【题型】填空题　【知识点】解析几何　【难度】medium
若实数满足 \(x|x|+y|y|=1\)，则点 \((x,y)\) 到直线 \(x+y+2=0\) 的距离的取值范围是 \(\underline{\quad}\)。

\vspace{1em}
【解答】
【答案】\((\sqrt{2},1+\sqrt{2}]\)

\vspace{1em}

【知识点】求平行线间的距离、由距离求已知直线的平行线、双曲线定义的理解、直线与圆的位置关系求距离的最值

\vspace{1em}

【分析】分段讨论去绝对值判断出 \(x|x|+y|y|=1\) 表示的图形，可得出 \(x|x|+y|y|=1\) 表示的图形在 \(y=-x\) 和 \(x+y-\sqrt{2}=0\) 之间，利用平行线间距离公式即可求出。

\vspace{1em}

【详解】\(\because\) 实数 \(x,y\) 满足 \(x|x|+y|y|=1\)，\\
当 \(x\ge0,y\ge0\) 时，方程为 \(x^2+y^2=1\)，表示一段圆弧，\\
当 \(x\ge0,y<0\) 时，方程为 \(x^2-y^2=1\)，表示双曲线的一部分，\\
当 \(x<0,y\ge0\) 时，方程为 \(y^2-x^2=1\)，表示双曲线的一部分，\\
当 \(x<0,y<0\) 时，方程为 \(x^2+y^2=-1\)，不表示任何图形，\\
画出 \(x|x|+y|y|=1\) 表示的图形，

可知双曲线的一条渐近线为 \(y=-x\)，和 \(x+y+2=0\) 平行，\\
设和 \(x+y+2=0\) 平行且和圆 \(x^2+y^2=1\) 在第一象限相切的直线为 \(x+y+a=0\)，\\
则由点到直线的距离可得 \(\frac{|a|}{\sqrt{2}}=1\)，解得 \(a=\sqrt{2}\) 或 \(a=-\sqrt{2}\)（舍去）\\
可得 \(x|x|+y|y|=1\) 表示的图形在 \(y=-x\) 和 \(x+y-\sqrt{2}=0\) 之间，\\
则 \(y=-x\) 和 \(x+y+2=0\) 的距离为 \(\frac{2}{\sqrt{2}}=\sqrt{2}\)，\\
\(x+y-\sqrt{2}=0\) 和 \(x+y+2=0\) 的距离为 \(\frac{|-\sqrt{2}-2|}{\sqrt{2}}=1+\sqrt{2}\)，\\
则结合图形可得点 \((x,y)\) 到直线 \(x+y+1=0\) 的距离的取值范围是 \((\sqrt{2},1+\sqrt{2}]\)。\\
故答案为：\((\sqrt{2},1+\sqrt{2}]\)。
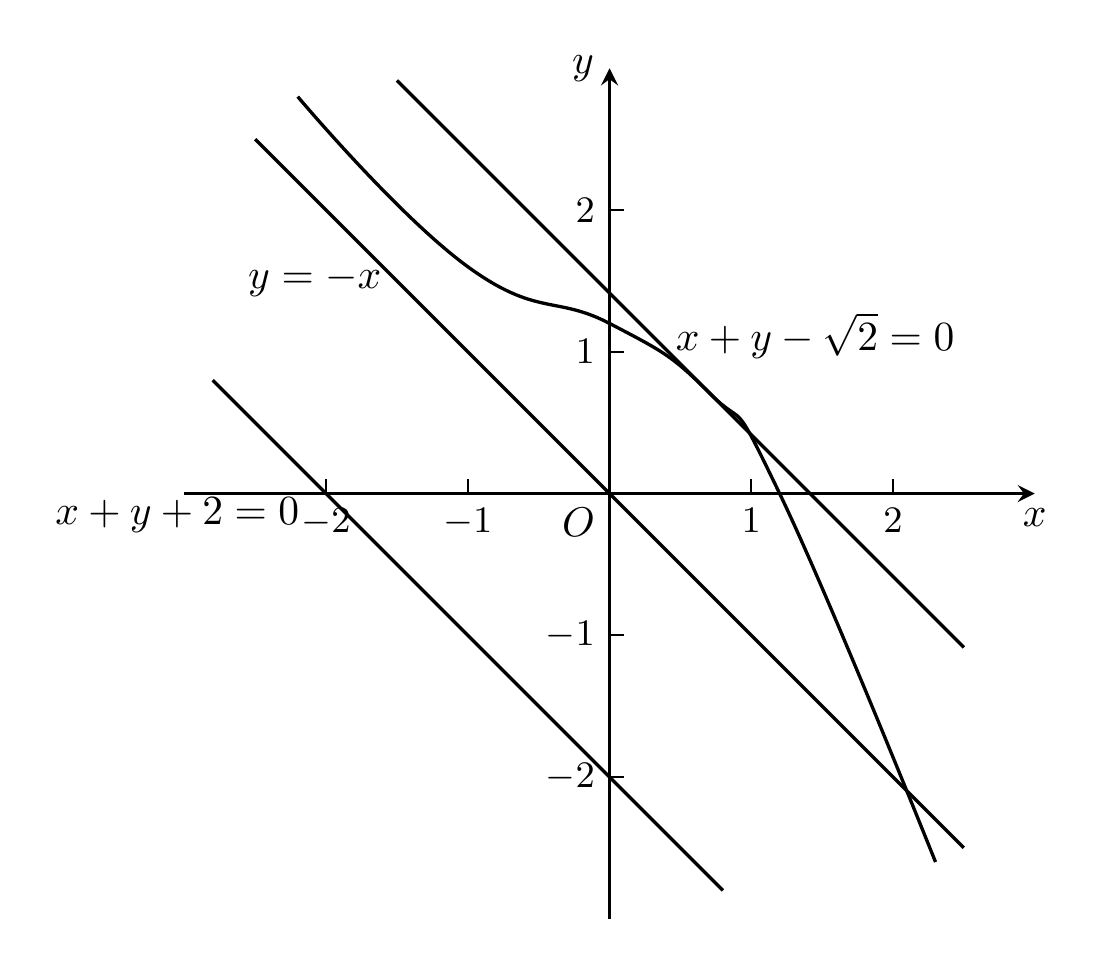